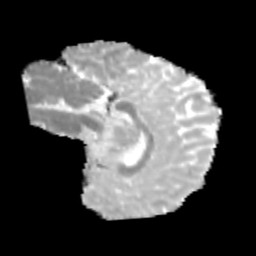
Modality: MD
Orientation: sagittal
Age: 10
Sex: male
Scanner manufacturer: siemens
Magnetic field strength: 3 T
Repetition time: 3.8 s
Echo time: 0.07 s